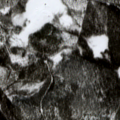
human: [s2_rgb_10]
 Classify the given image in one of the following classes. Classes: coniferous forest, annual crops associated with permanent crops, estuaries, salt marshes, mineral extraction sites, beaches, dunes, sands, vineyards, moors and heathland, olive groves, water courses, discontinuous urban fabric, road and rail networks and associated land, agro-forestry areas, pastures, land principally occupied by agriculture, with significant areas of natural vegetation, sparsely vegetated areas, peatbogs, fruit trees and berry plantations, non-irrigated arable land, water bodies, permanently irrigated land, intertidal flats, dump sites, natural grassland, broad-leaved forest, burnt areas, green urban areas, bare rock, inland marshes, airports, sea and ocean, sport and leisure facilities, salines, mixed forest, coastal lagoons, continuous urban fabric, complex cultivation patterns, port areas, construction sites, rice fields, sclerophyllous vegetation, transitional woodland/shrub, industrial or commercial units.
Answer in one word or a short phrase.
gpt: coniferous forest, transitional woodland/shrub